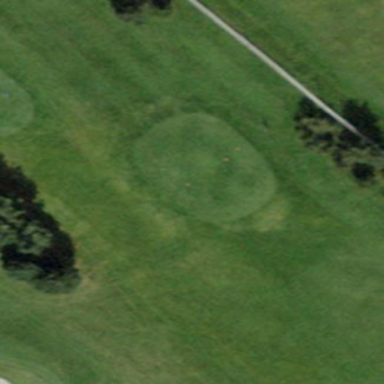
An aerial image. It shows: Golf tee.